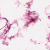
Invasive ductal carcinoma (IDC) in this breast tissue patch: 0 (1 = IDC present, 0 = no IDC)